The plot shows how the frequency content of a rotor-rig vibration signal evolves over time (STFT spectrogram). Diagnose the rotating machine from this image, choosing from: normal, misalignment, unbalance, looseness.
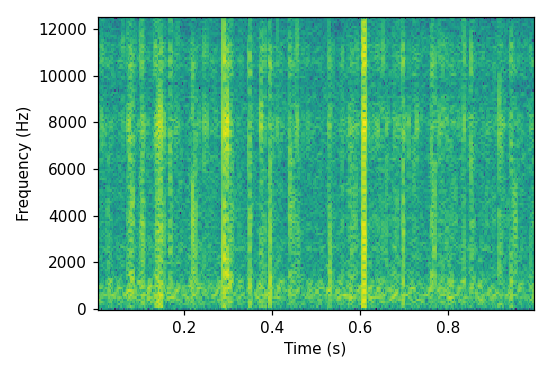
Answer: normal